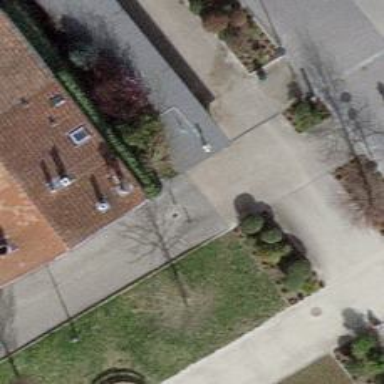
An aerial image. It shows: Bollard.